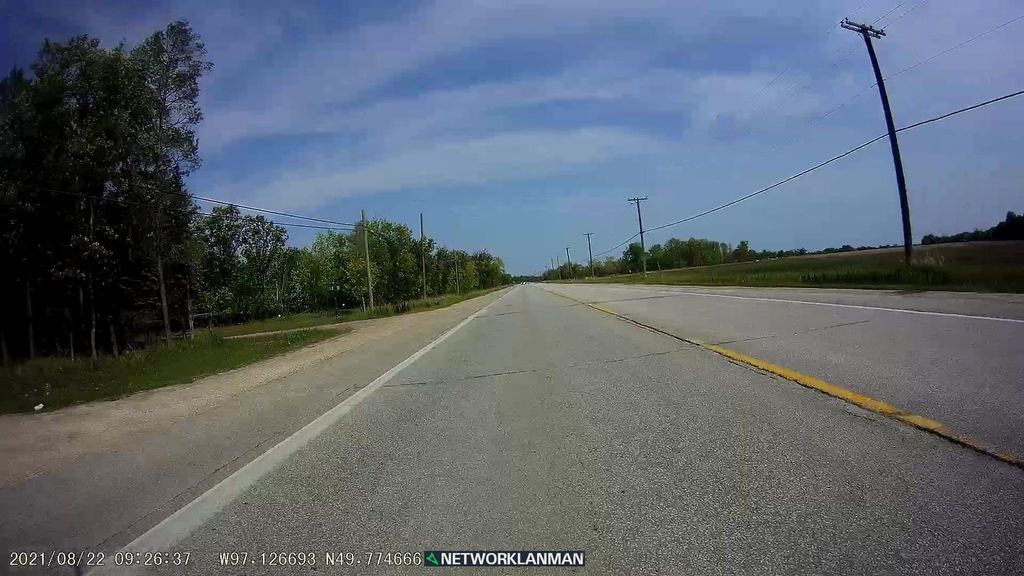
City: winnipeg